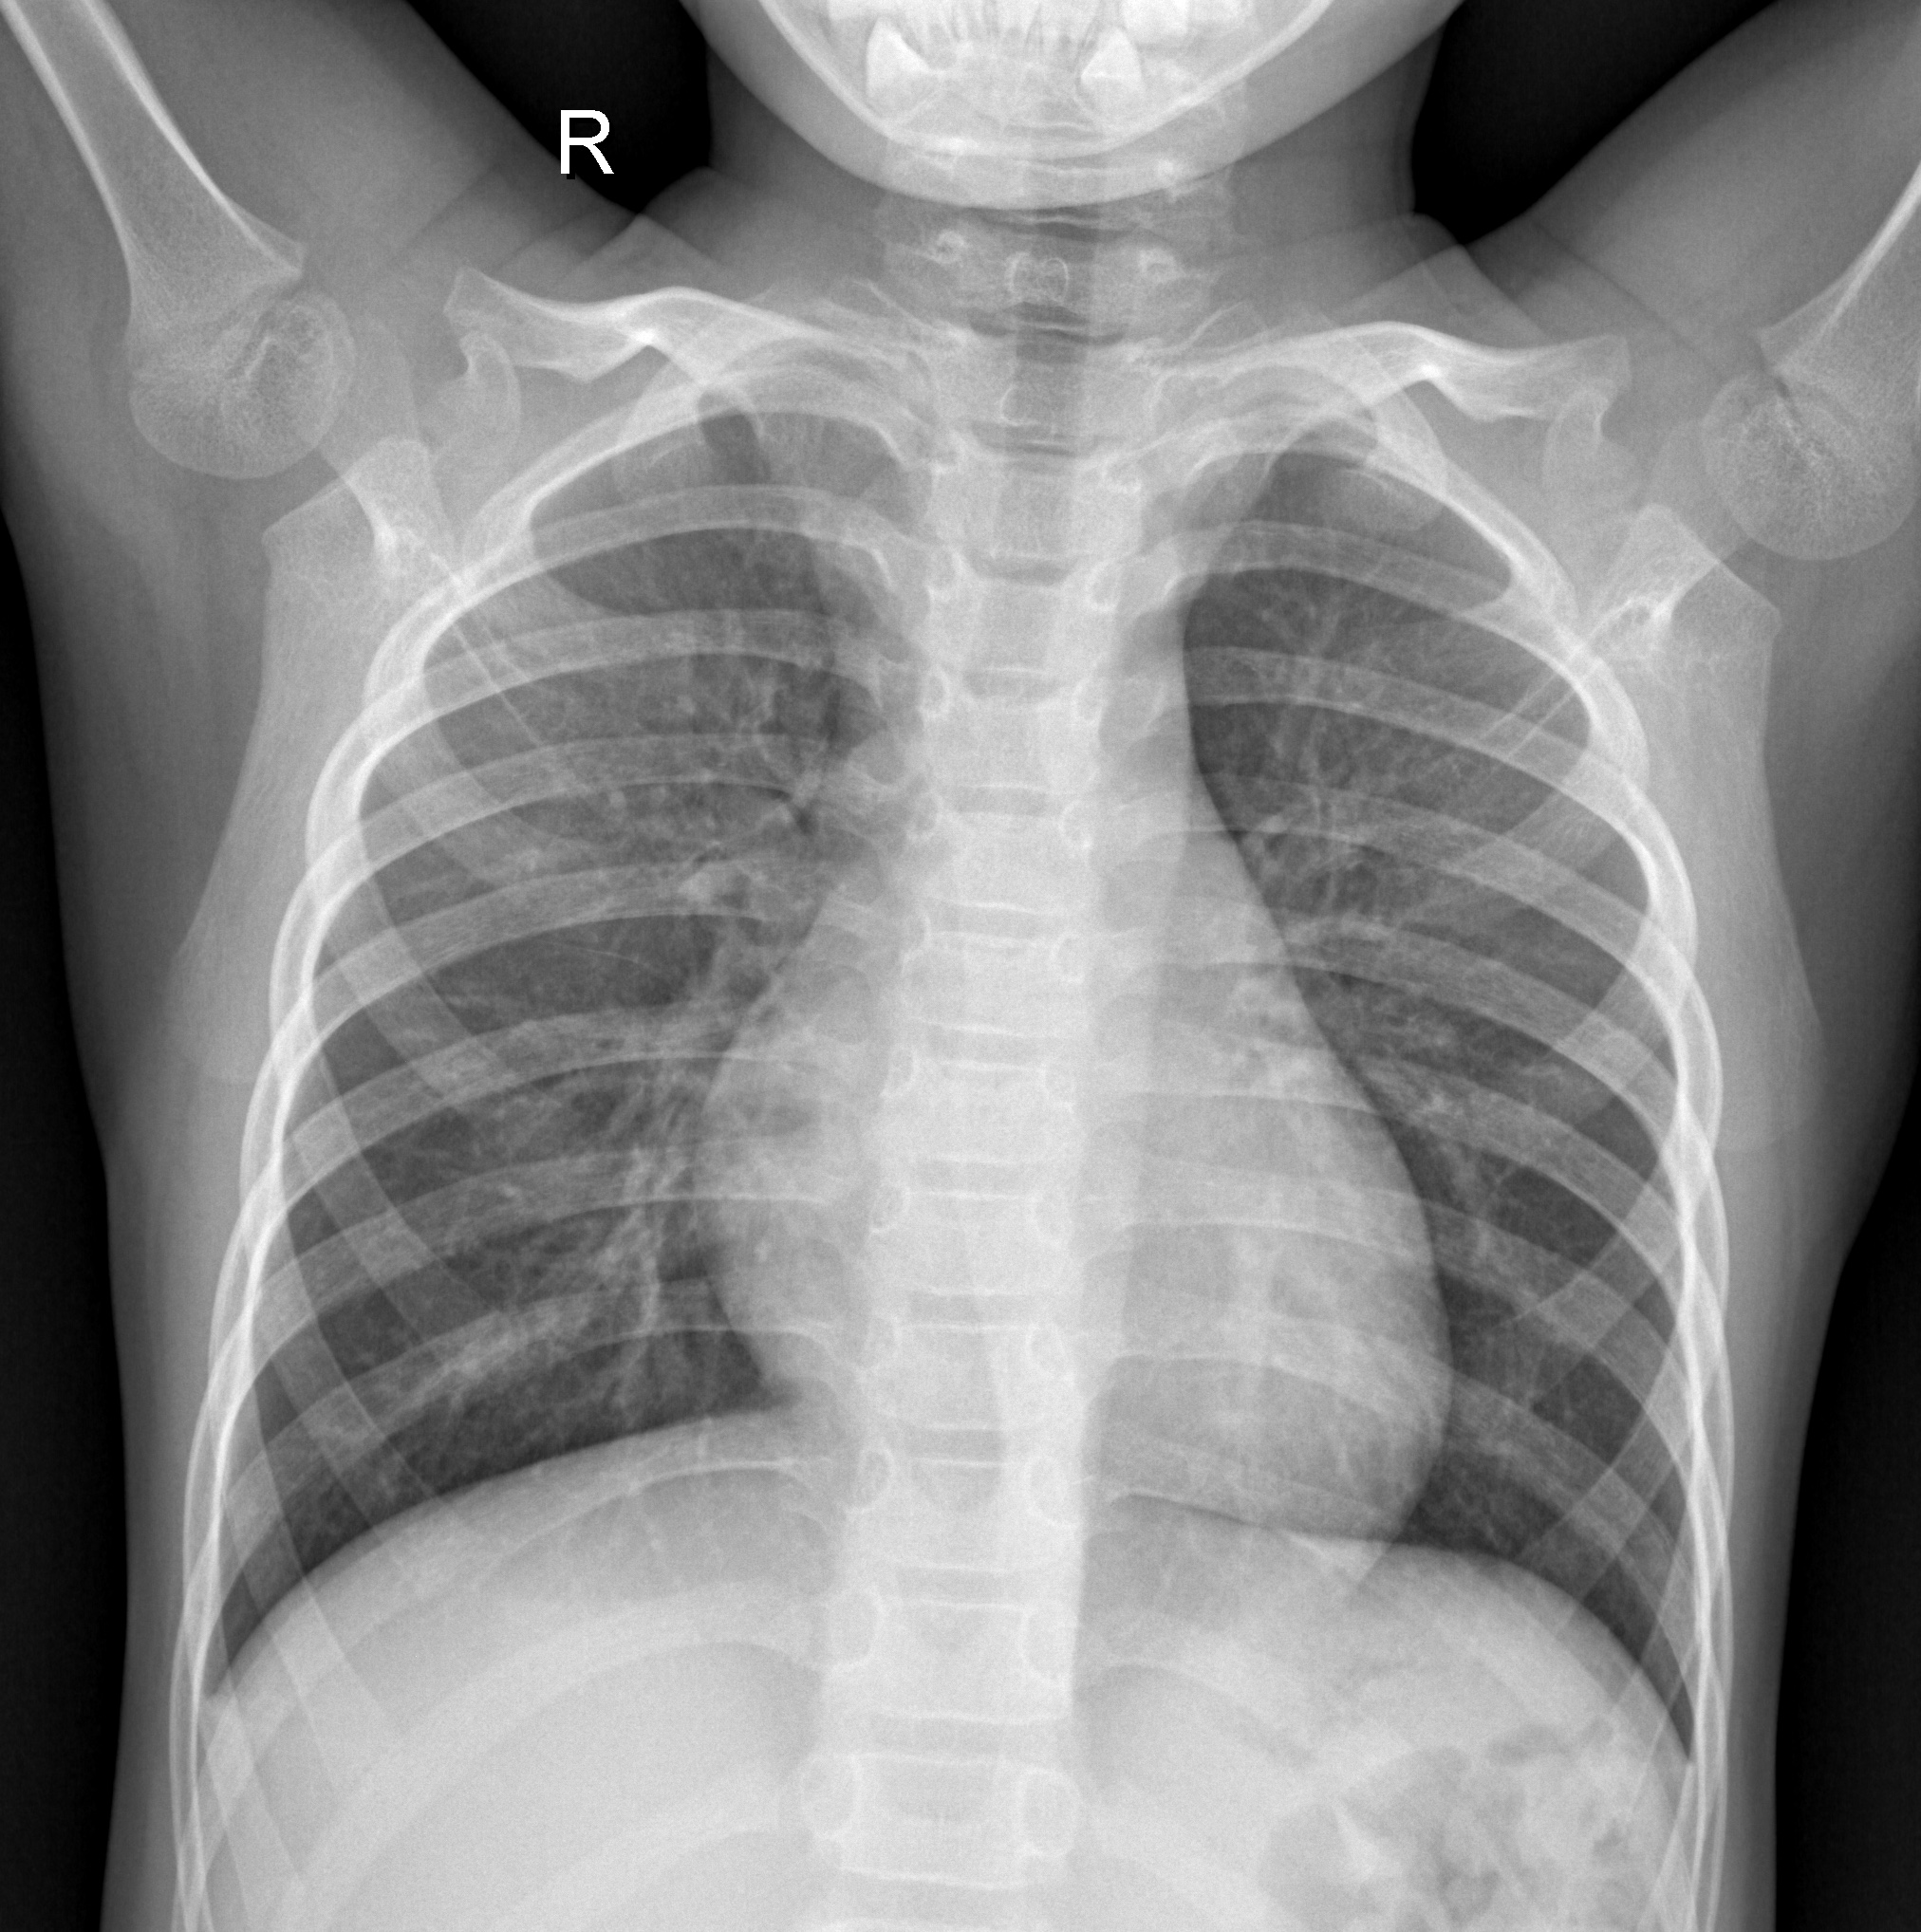
Diagnosis: NORMAL